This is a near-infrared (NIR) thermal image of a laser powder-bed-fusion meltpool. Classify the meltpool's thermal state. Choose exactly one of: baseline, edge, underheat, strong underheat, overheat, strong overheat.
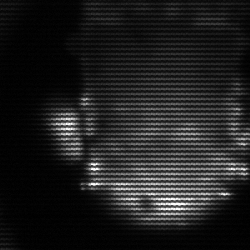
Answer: baseline